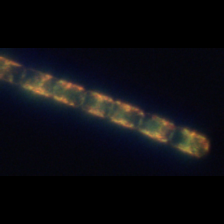
Taxon: Detonula
Group: Diatoms